Field crop: tomato
Growth stage: 2
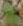
Species: solanum